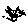
Label: cat